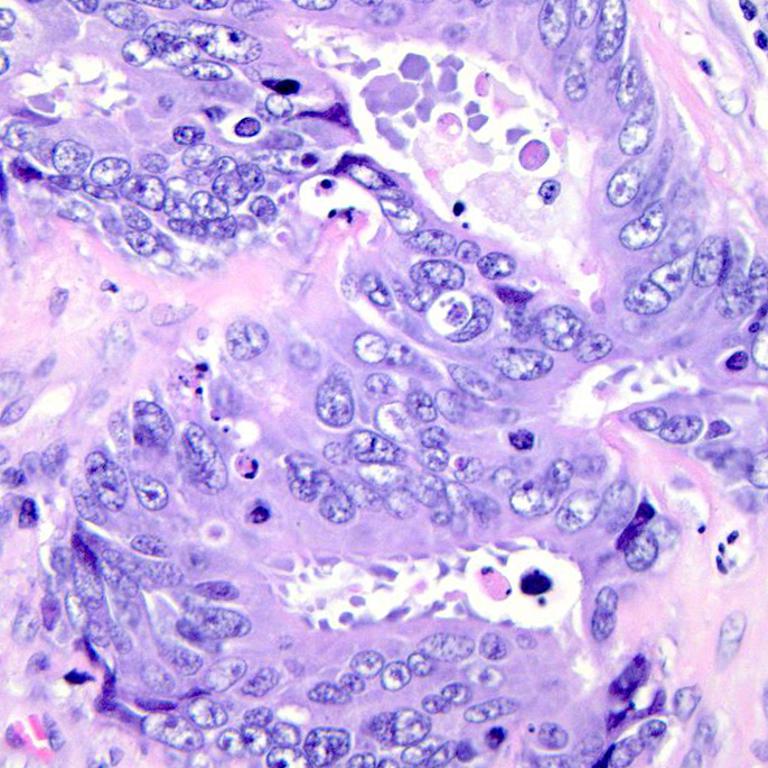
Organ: colon
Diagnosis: adenocarcinomas